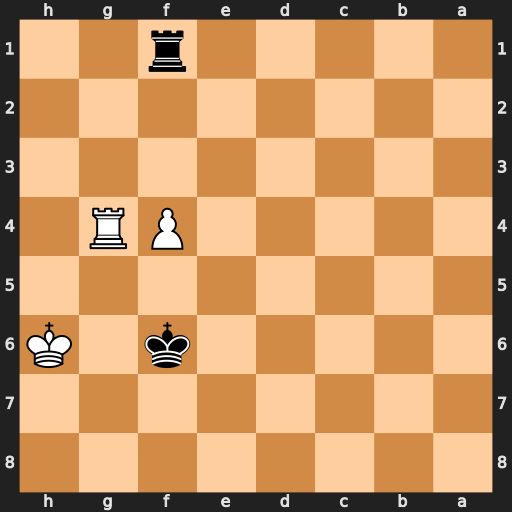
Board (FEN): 8/8/5k1K/8/5PR1/8/8/5r2
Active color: b
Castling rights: -
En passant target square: -
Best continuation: Rh1+ Rh4 Rxh4#